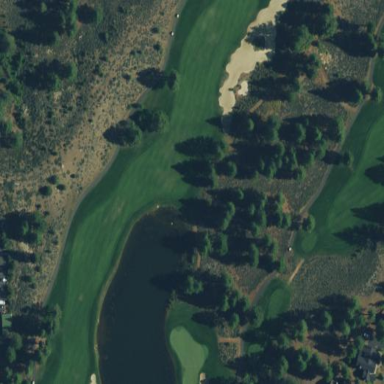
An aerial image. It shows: Rough grassy area used for golf.